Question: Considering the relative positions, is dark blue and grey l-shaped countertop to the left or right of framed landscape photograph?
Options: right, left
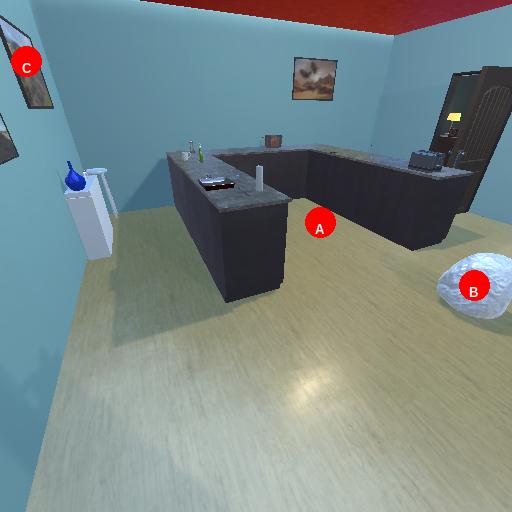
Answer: right